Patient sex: F
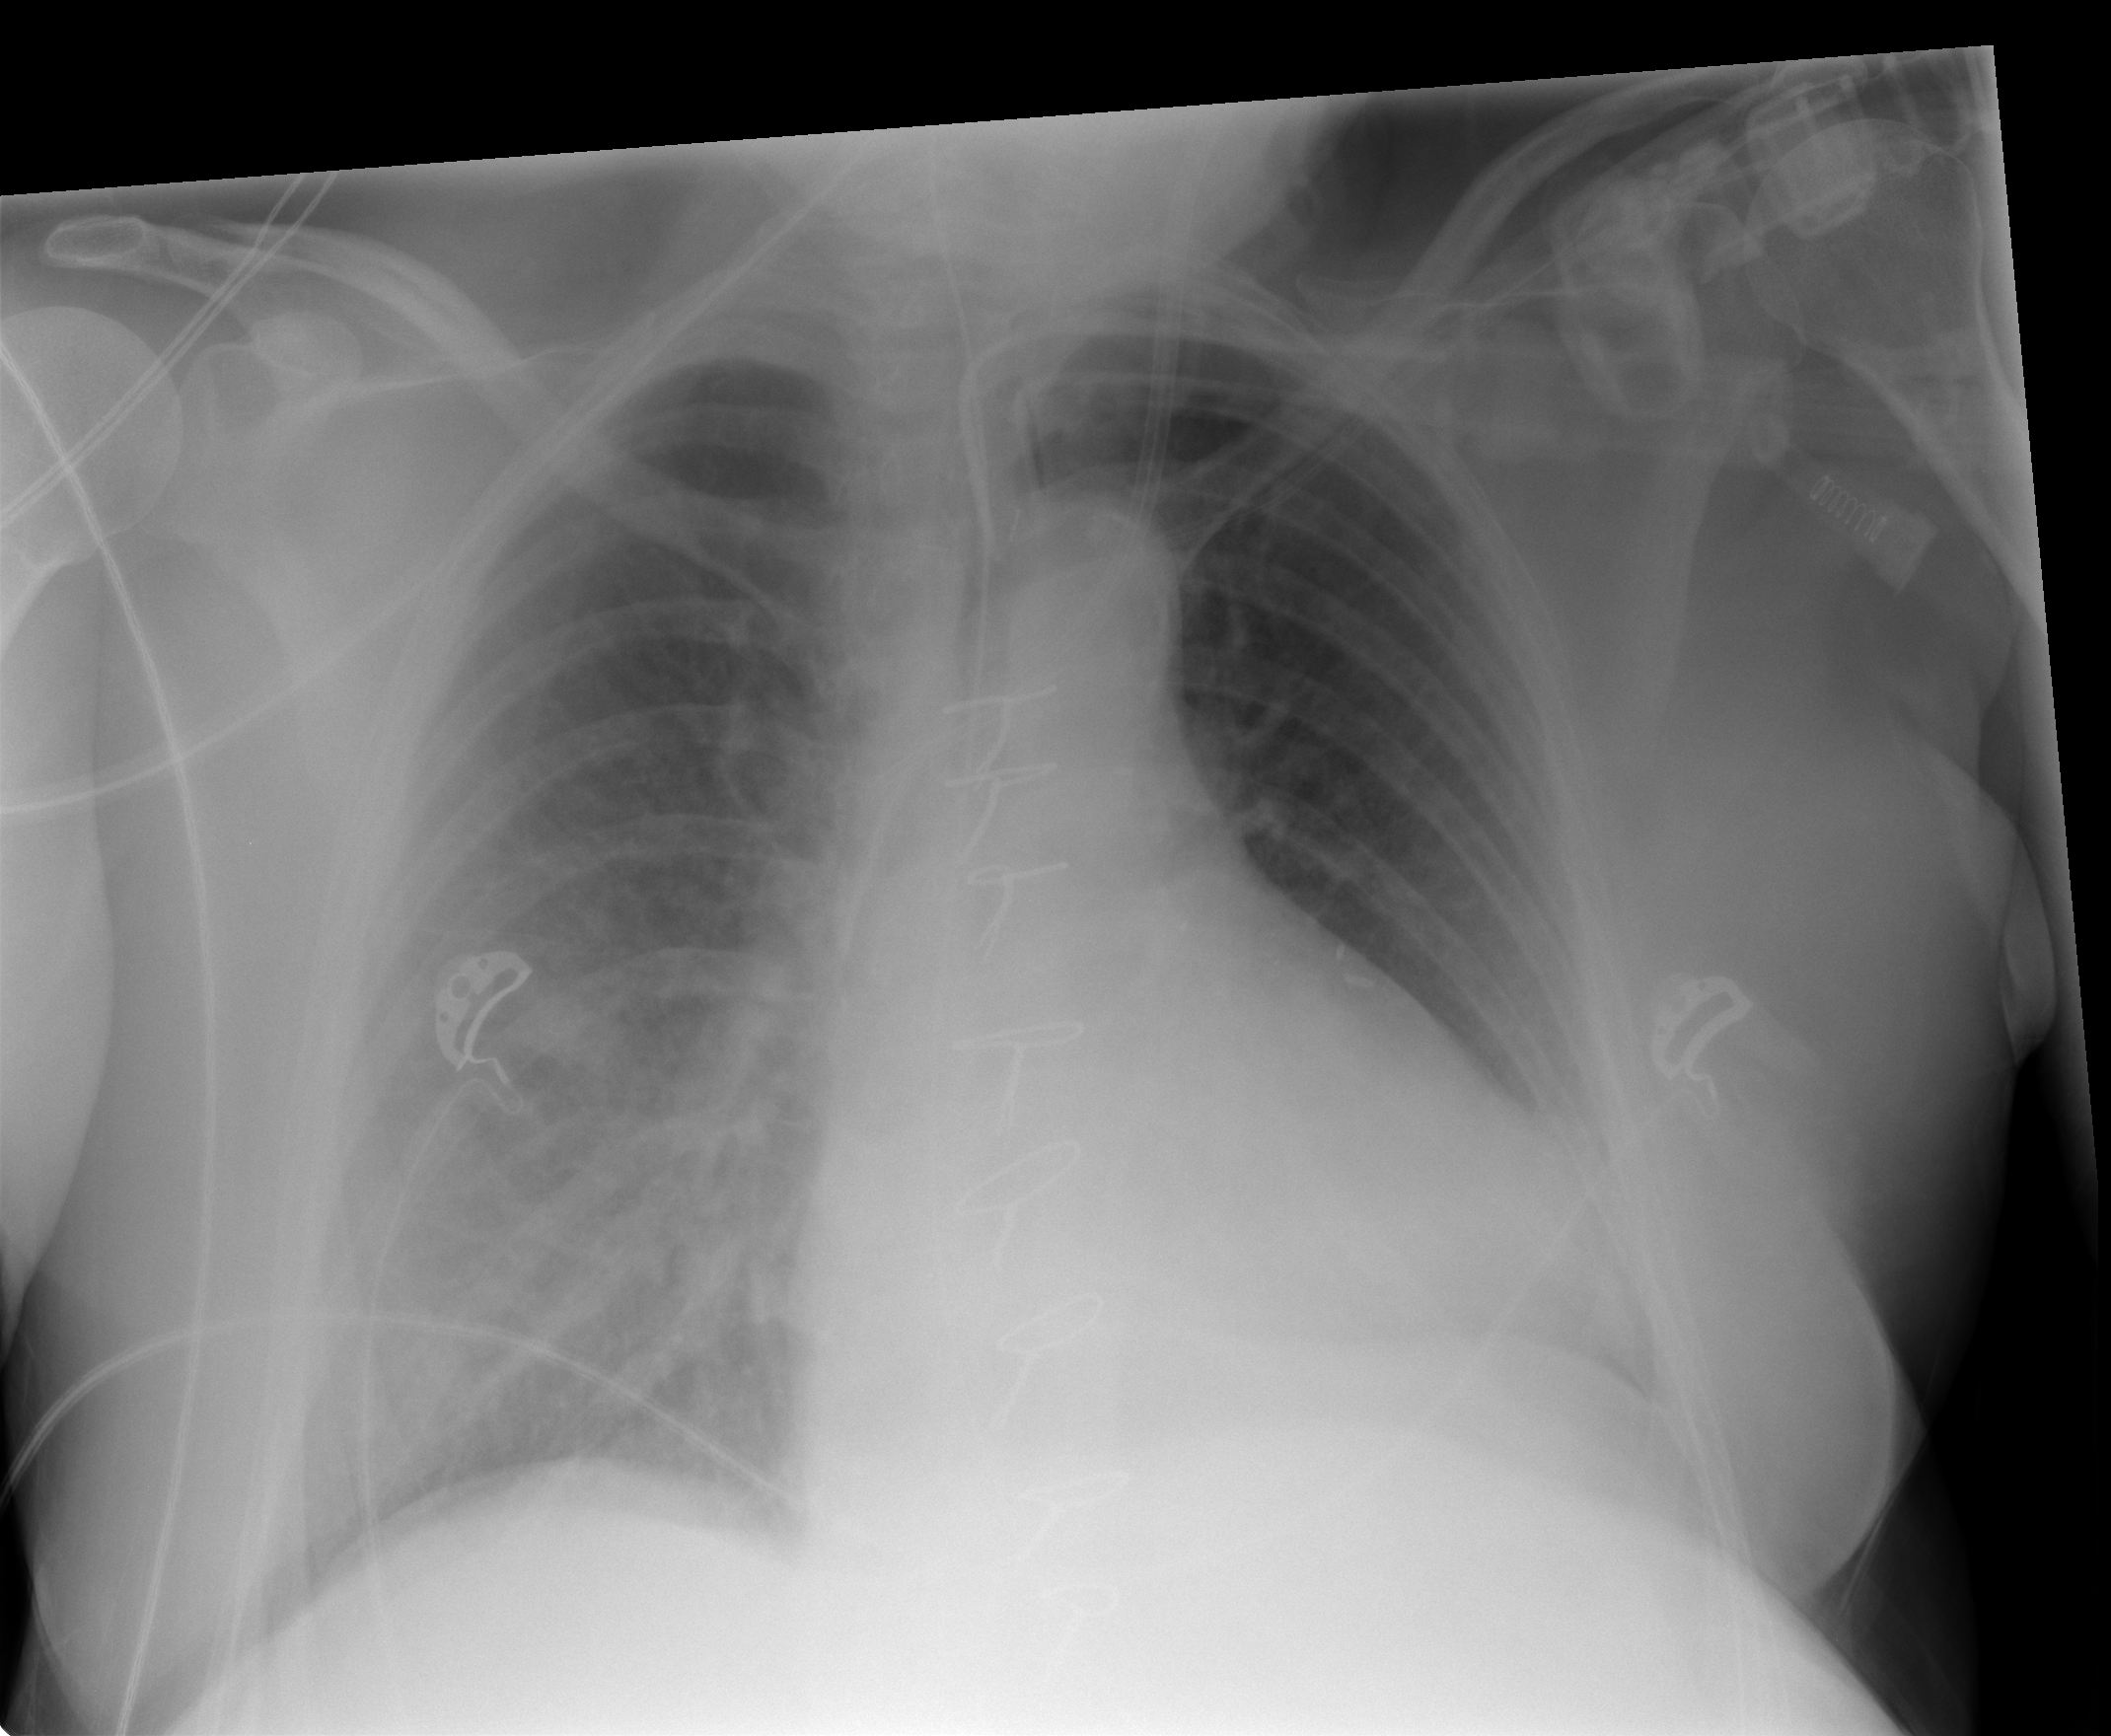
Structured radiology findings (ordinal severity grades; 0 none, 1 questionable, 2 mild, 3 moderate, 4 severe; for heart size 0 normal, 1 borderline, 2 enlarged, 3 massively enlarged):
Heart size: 2
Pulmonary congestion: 0
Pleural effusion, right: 1
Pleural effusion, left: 1
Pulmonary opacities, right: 2
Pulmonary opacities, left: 0
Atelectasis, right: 2
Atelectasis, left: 2